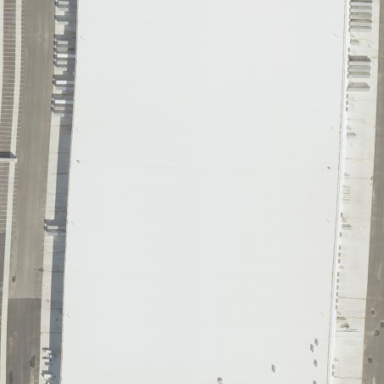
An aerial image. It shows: Warehouse.